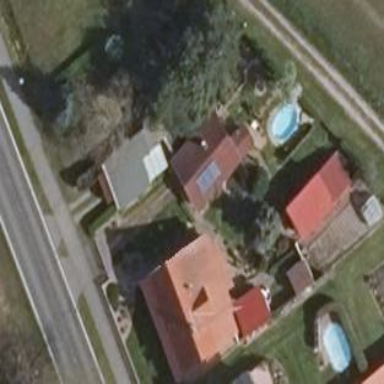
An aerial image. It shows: Gabled house with red roof oriented along its structure.